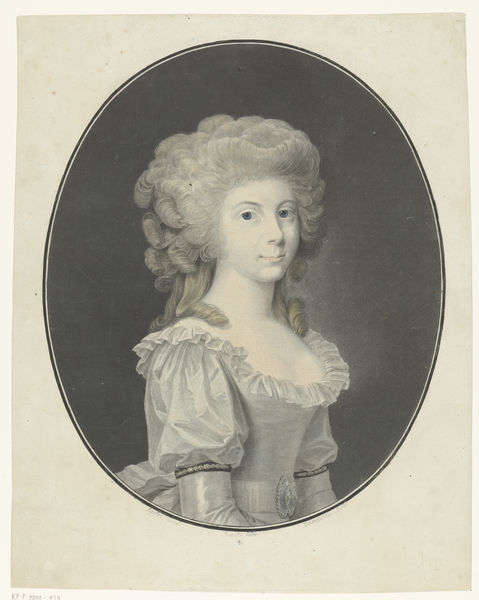
Titel: Portret van Frederica Louise Wilhelmina
Künstler: Charles Melchior Descourtis
Standort: Amsterdam
Institution: Rijksmuseum
Schlagwörter: blue, white, black, dress, grey, hair, lady, nose, old, painting, portrait, woman, girl, eyes, drawing, oval, mouth, curls, breast, blue eyes, royal, cheeks, ears, circle, breasts, beautiful, pale, stare, staring, royalty, wig, princess, young woman, old fashioned, curly hair, frills, boobs, big eyes, classy, placid, translucent, necks, maam